Field crop: maize
Growth stage: 2
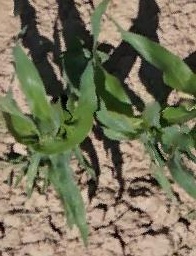
Species: maize